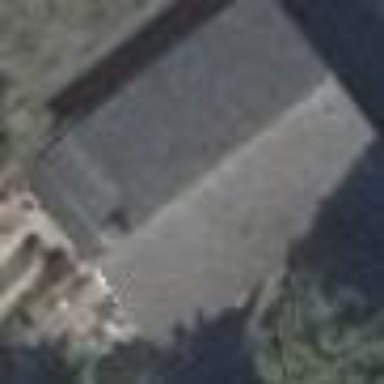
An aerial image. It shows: Detached building with gabled roof.